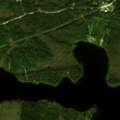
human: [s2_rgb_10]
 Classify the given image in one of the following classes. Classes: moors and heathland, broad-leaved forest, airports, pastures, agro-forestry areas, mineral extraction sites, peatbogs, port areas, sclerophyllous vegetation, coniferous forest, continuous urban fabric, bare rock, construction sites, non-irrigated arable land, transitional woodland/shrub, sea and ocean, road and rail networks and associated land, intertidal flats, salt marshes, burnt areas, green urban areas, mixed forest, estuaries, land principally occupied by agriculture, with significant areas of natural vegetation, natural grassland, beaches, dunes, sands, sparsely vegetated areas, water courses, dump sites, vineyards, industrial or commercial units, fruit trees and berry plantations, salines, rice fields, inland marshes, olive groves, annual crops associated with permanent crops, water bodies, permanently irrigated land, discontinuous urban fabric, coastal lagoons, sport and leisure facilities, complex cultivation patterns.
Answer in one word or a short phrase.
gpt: coniferous forest, transitional woodland/shrub, water bodies